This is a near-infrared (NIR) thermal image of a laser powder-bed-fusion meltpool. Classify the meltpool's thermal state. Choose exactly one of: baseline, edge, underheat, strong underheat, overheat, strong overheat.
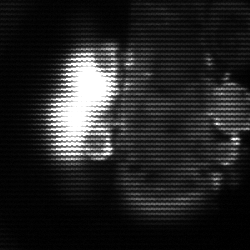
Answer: strong underheat